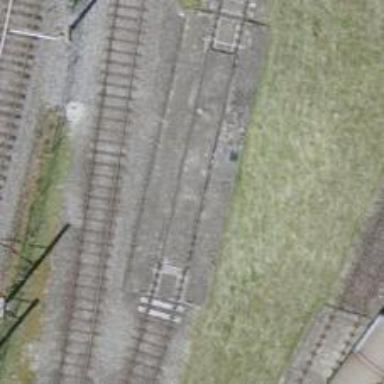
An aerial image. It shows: Single-track spur railway line.